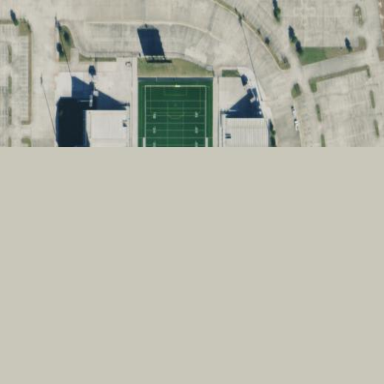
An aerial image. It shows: Stadium primarily used for American football.